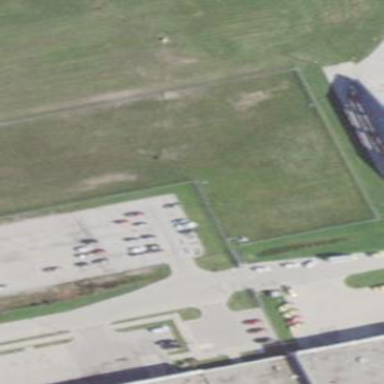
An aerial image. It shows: Hangar building at the airport.